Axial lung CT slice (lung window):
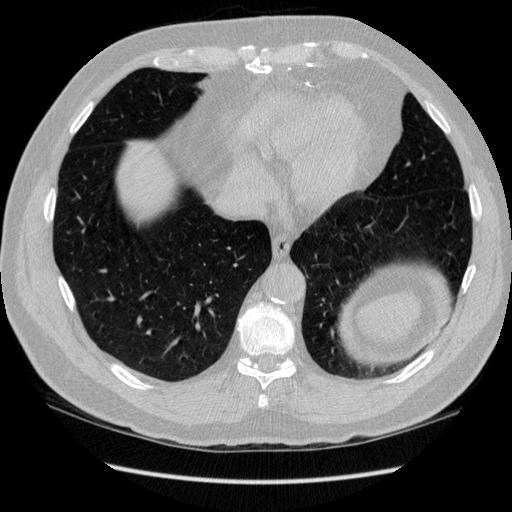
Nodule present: no